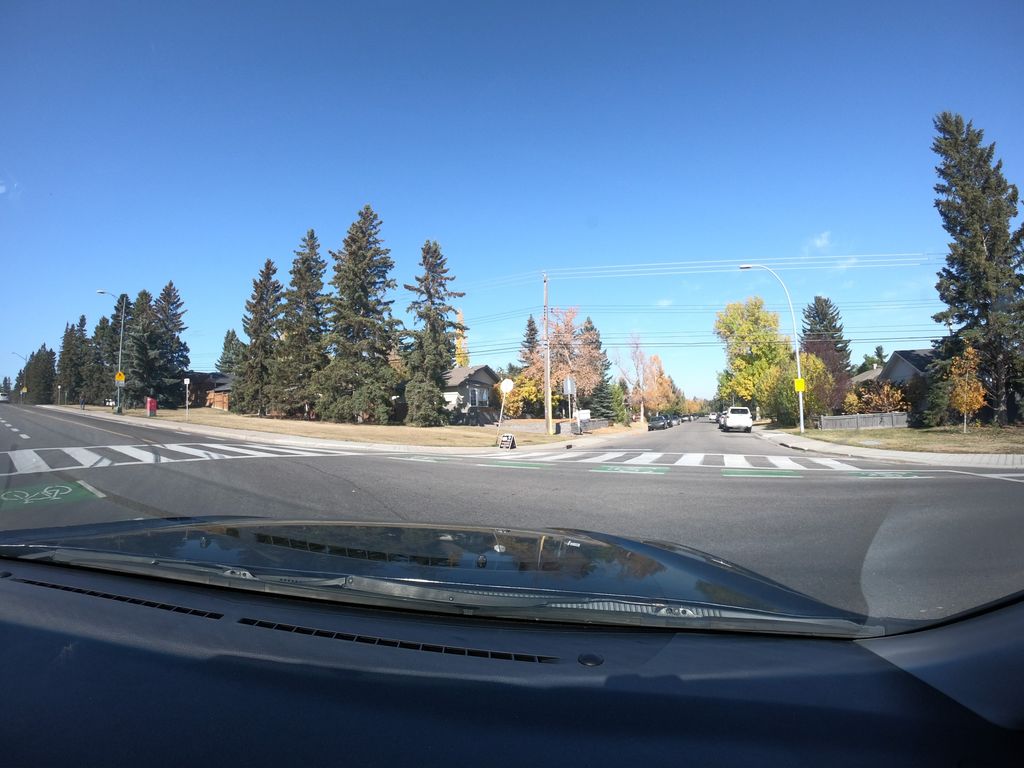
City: calgary